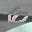
Label: 6